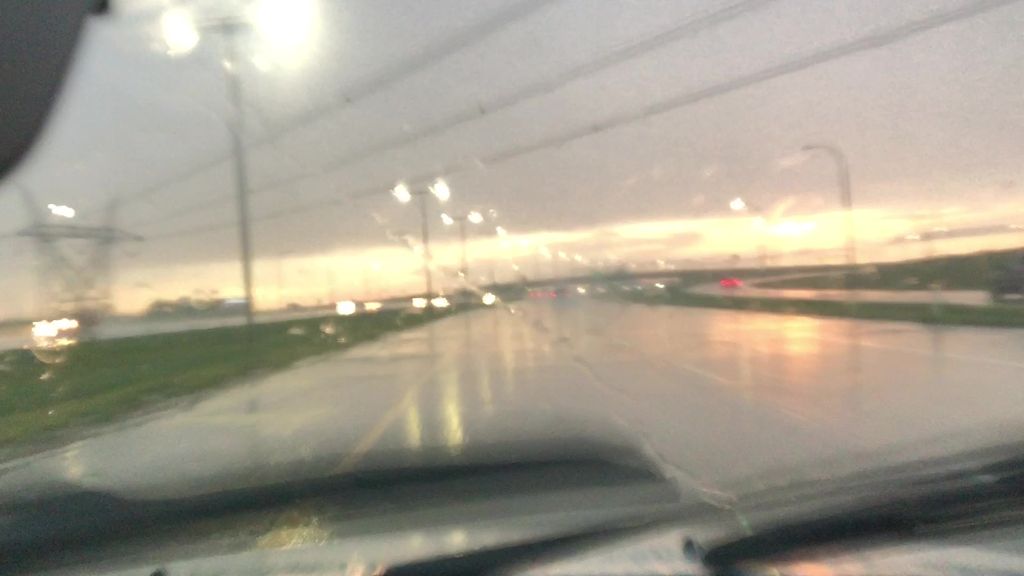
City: edmonton